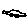
Label: car